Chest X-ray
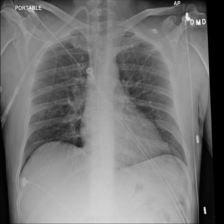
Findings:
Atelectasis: negative
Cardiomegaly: negative
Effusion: negative
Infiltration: negative
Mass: negative
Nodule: negative
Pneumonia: negative
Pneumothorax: negative
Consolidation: negative
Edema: negative
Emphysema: negative
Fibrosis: negative
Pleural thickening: negative
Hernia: negative